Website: home-depot
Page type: customer-info-address
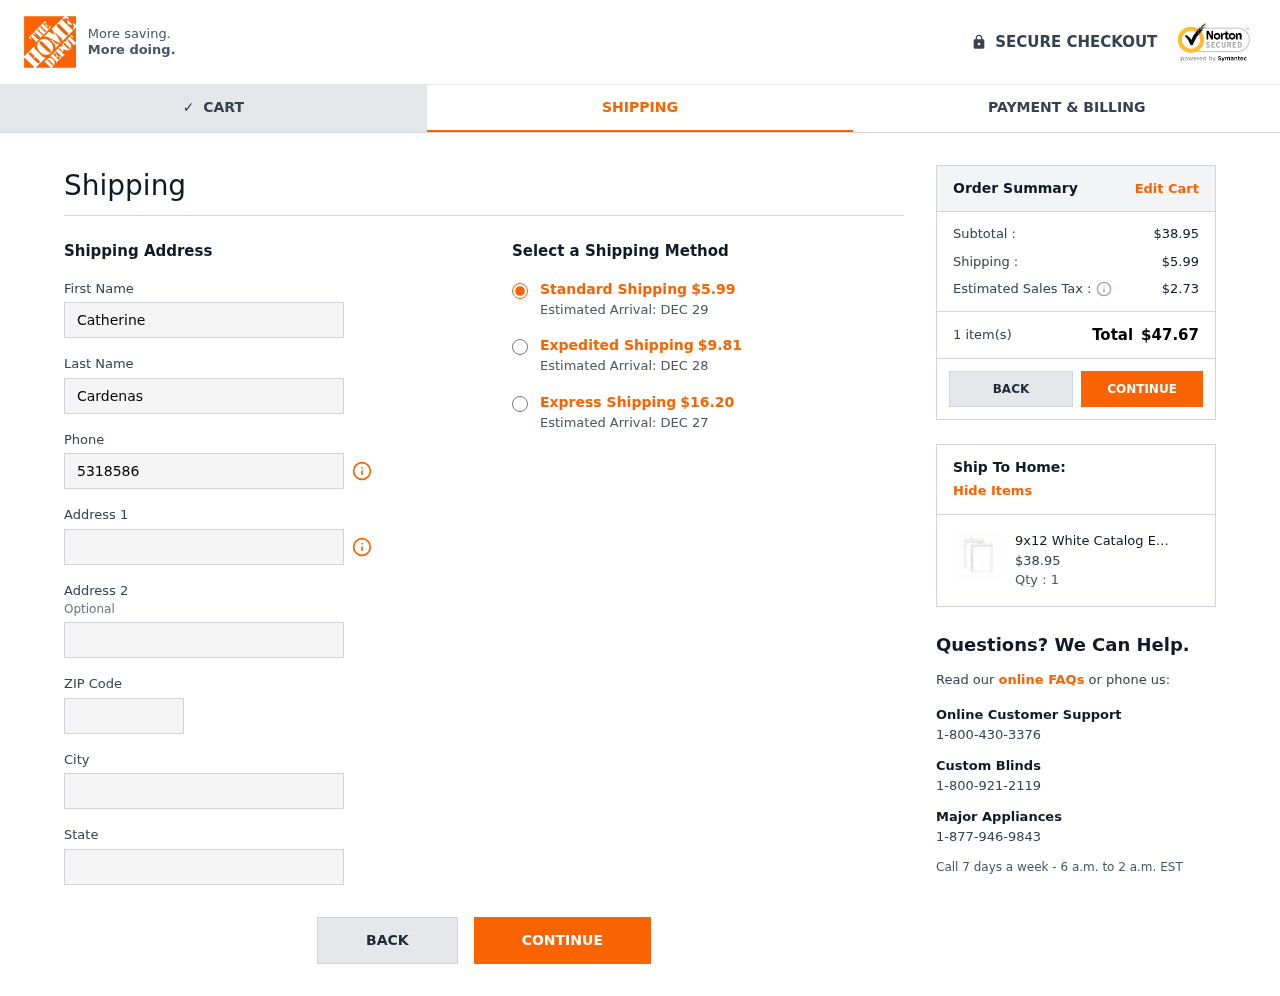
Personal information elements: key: PII_CITY
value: Rhondafurt
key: PII_FIRSTNAME
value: Catherine
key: PII_LASTNAME
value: Cardenas
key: PII_PHONE
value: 5318586340
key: PII_POSTCODE
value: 14072
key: PII_STATE
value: Pennsylvania
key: PII_STREET
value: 8152 Michael Plain
Product elements: key: PRODUCT1_NAME
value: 9x12 White Catalog Envelope, Peel & Seal
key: PRODUCT1_PRICE
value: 38.95
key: PRODUCT1_QUANTITY
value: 1
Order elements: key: ORDER_SHIPPING_COST
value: $5.99
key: ORDER_DELIVERY_DATE
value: Estimated Arrival: DEC 29
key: ORDER_SHIPPING_COST_EXPEDITED
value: $9.81
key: ORDER_DELIVERY_DATE_EXPEDITED
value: Estimated Arrival: DEC 28
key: ORDER_SHIPPING_COST_EXPRESS
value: $16.20
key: ORDER_DELIVERY_DATE_EXPRESS
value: Estimated Arrival: DEC 27
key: ORDER_SUBTOTAL
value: $38.95
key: ORDER_TAX
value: $2.73
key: ORDER_NUM_ITEMS
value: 1 item(s)
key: ORDER_TOTAL
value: $47.67